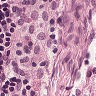
Metastatic tissue present: no